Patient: sex F, age 56
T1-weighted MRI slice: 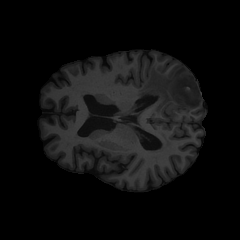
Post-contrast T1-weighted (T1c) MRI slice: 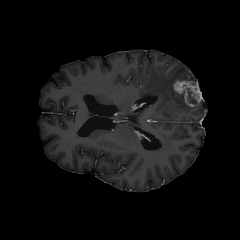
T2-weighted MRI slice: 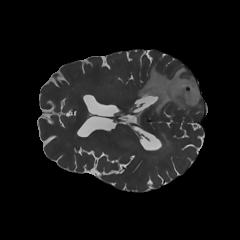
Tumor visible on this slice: yes
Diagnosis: Glioblastoma, IDH-wildtype
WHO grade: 4